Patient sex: M
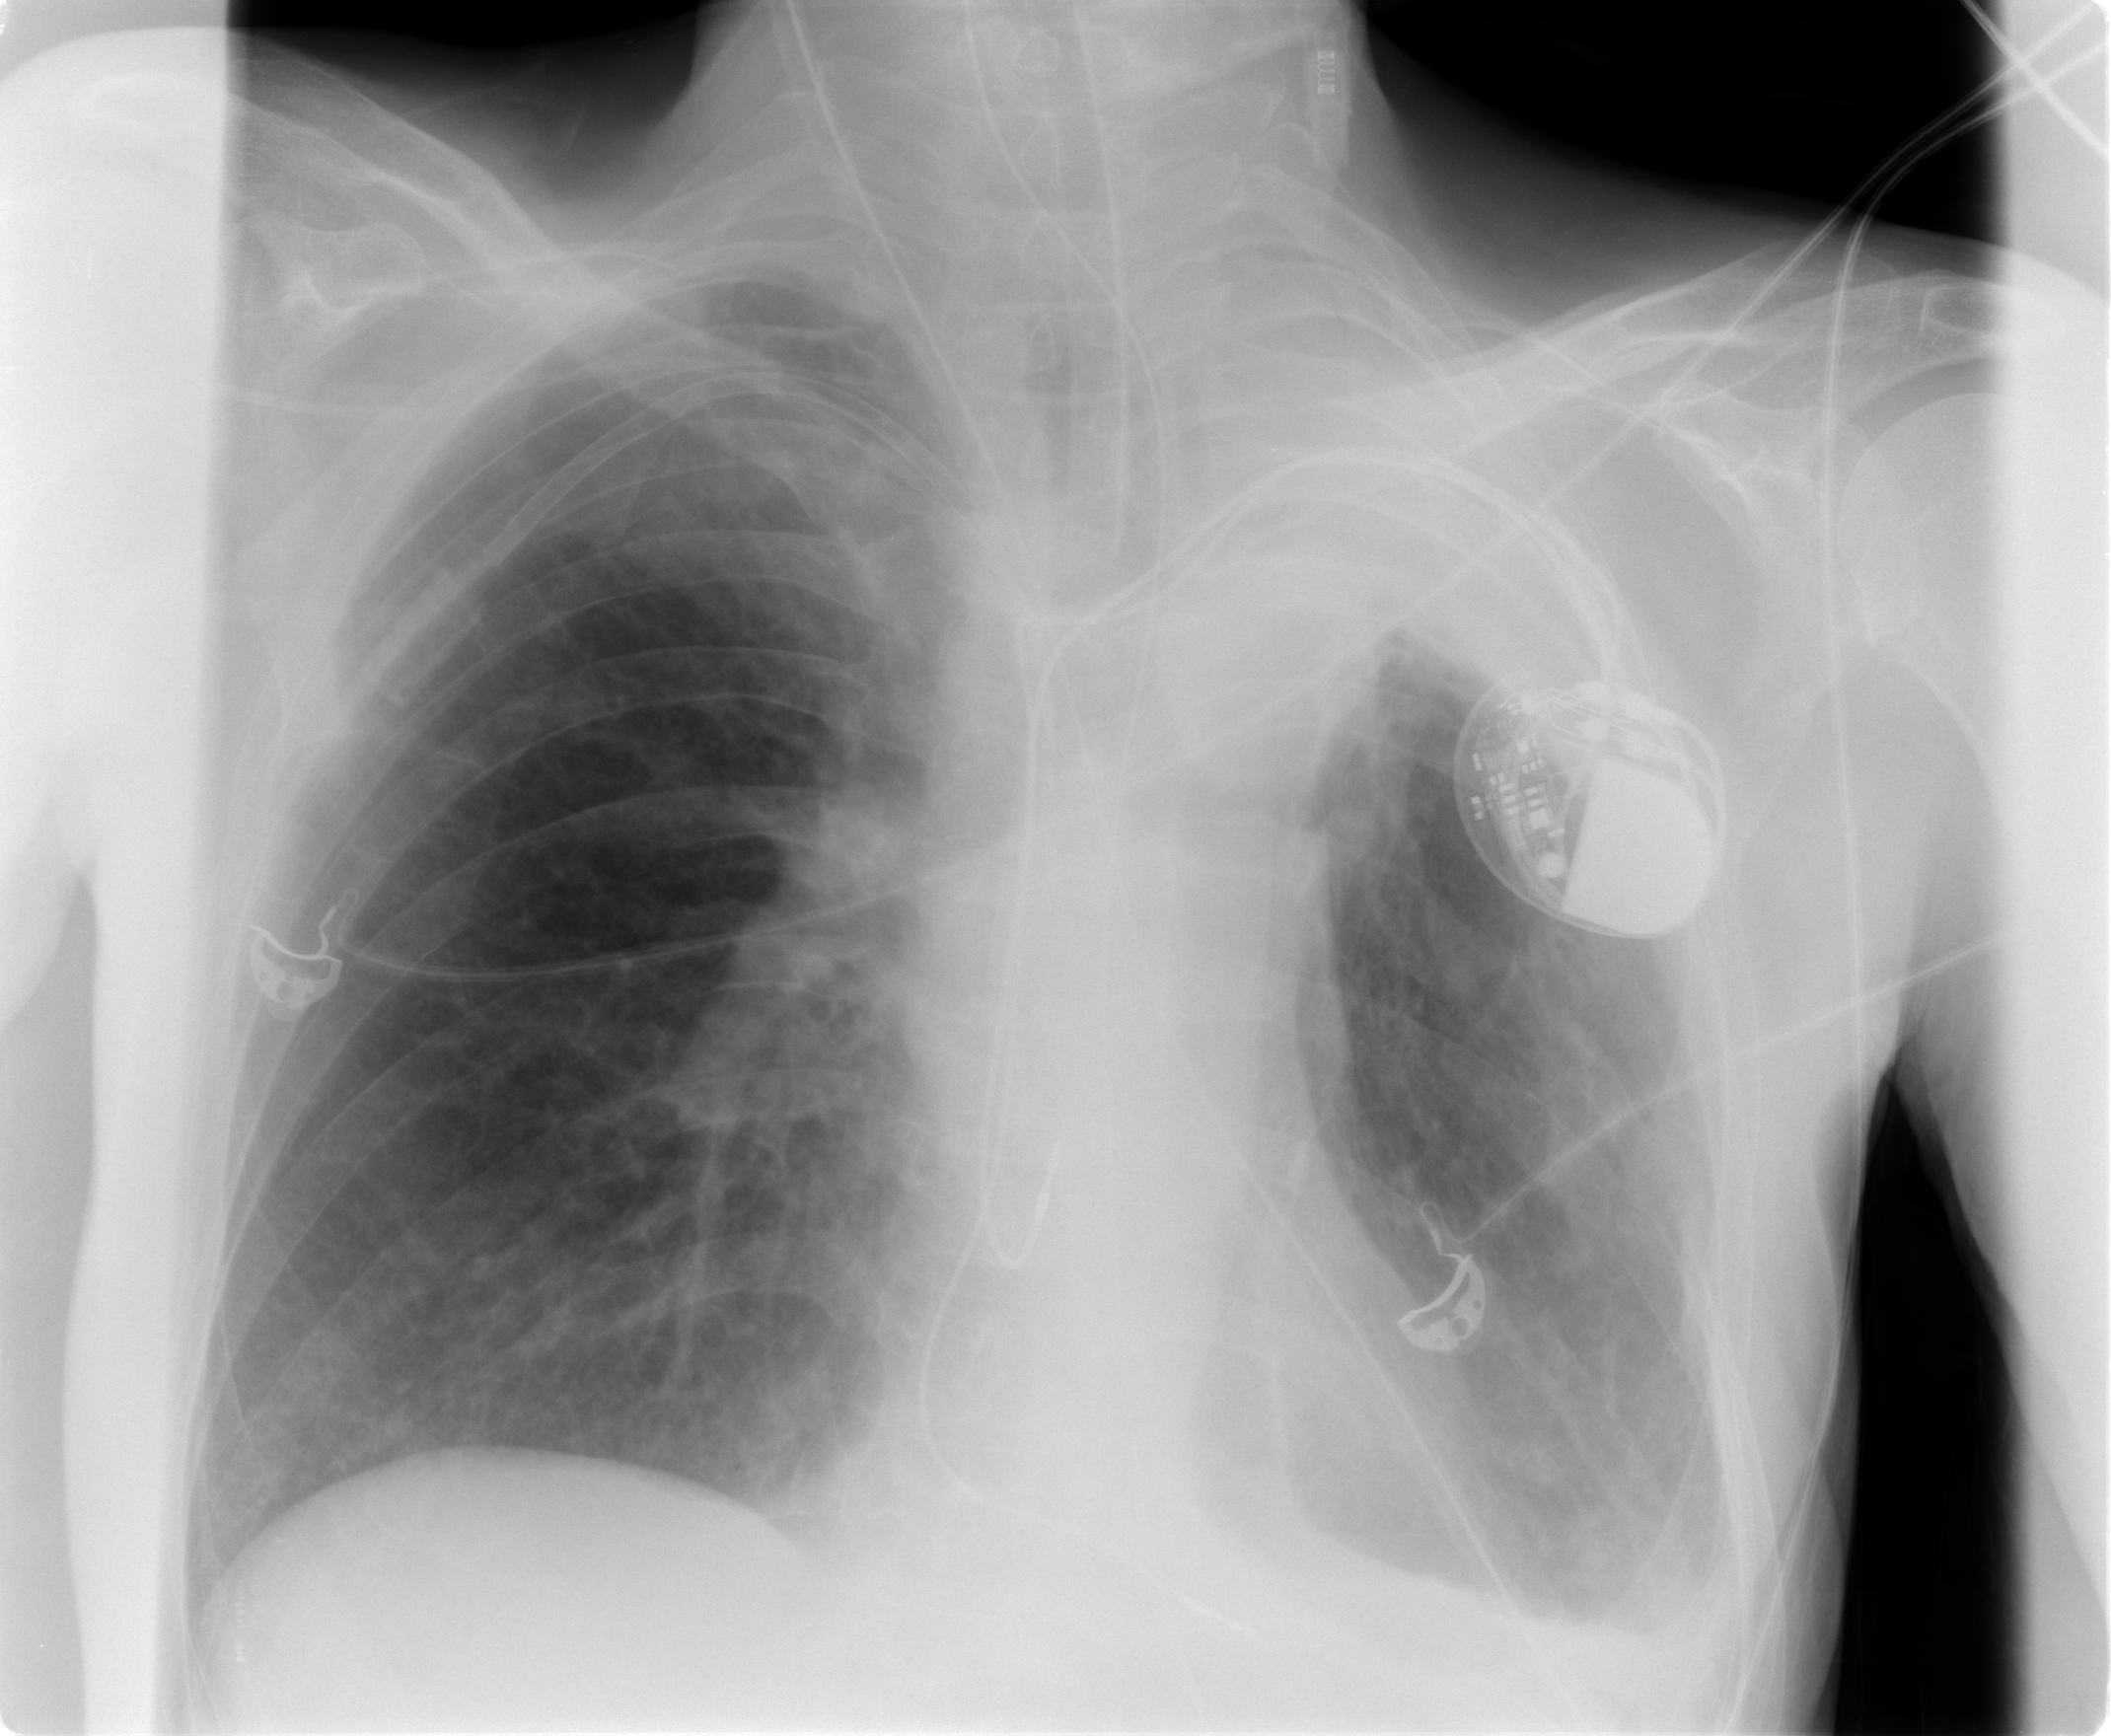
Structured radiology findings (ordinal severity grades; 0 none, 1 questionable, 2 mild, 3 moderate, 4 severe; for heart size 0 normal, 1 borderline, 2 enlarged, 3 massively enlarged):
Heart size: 0
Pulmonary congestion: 0
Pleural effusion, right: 0
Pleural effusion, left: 3
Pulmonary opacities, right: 0
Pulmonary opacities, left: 0
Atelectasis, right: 0
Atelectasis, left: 3